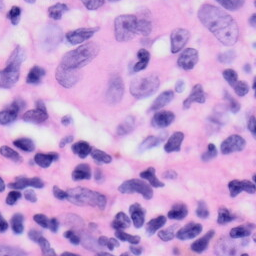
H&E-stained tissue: Skin